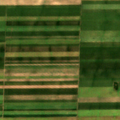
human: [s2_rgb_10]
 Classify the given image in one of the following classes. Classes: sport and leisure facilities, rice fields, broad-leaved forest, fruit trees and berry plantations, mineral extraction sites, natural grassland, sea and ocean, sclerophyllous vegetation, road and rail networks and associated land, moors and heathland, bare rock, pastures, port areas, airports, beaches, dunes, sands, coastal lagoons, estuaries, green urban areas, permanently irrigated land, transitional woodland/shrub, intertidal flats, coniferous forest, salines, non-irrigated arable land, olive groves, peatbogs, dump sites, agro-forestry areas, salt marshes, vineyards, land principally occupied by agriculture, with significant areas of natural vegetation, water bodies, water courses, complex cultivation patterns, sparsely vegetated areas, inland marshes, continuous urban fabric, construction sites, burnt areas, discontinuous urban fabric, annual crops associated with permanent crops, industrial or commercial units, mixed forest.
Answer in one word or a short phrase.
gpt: non-irrigated arable land